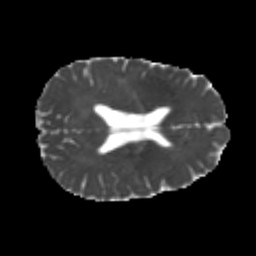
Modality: MD
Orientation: axial
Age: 20
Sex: male
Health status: healthy
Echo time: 0.074 s